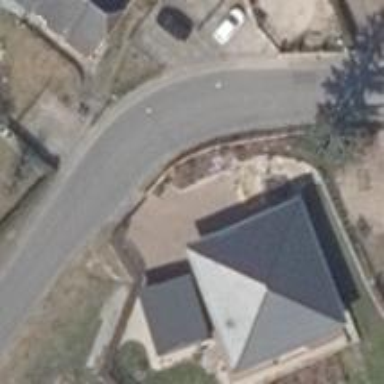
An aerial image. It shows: Building with pyramidal grey roof.